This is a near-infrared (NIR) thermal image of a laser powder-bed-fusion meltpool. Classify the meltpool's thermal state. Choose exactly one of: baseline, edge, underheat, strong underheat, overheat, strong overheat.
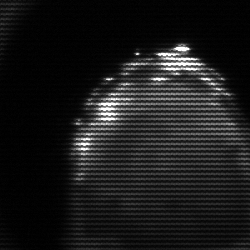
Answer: edge